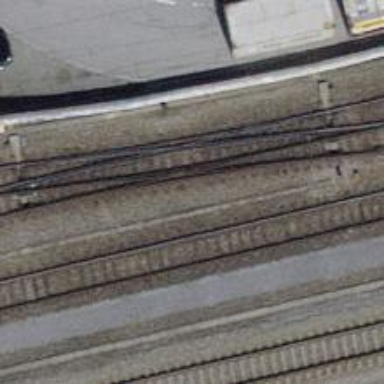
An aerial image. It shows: Railway switch.